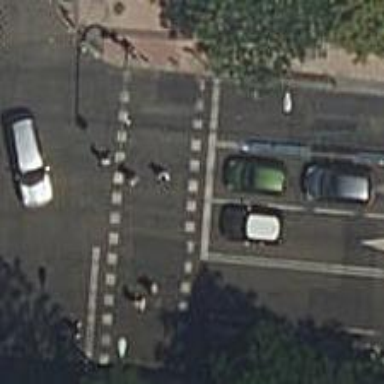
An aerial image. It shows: Zebra crossing with traffic signals.